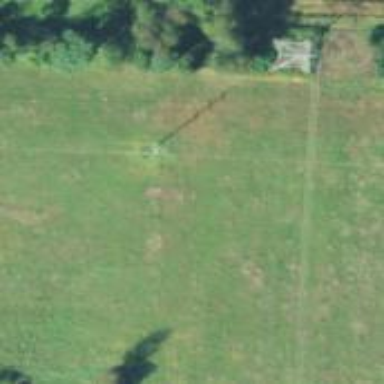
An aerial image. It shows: Power pole.